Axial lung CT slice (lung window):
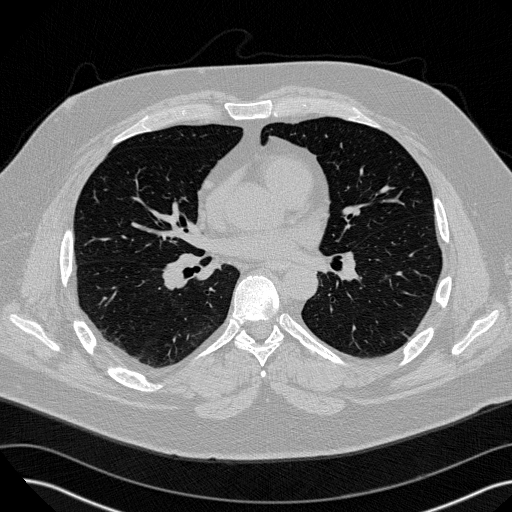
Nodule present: no